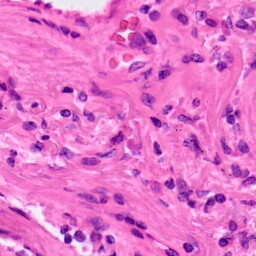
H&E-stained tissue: Lung